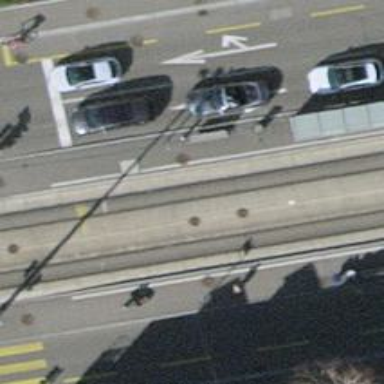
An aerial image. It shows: Tram stop with public transport stop position.